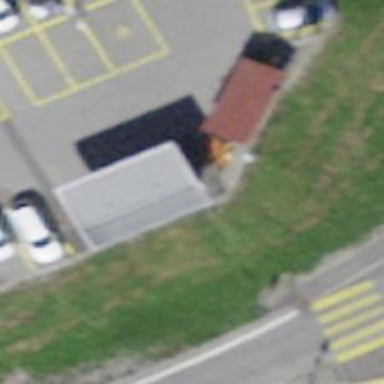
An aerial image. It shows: Charging station.